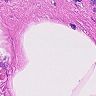
Metastatic tissue present: no